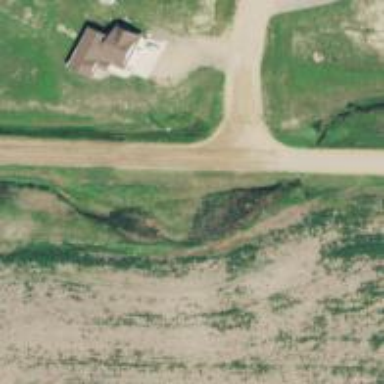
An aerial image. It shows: Unclassified road.